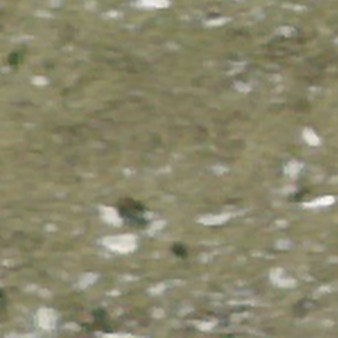
Label: other